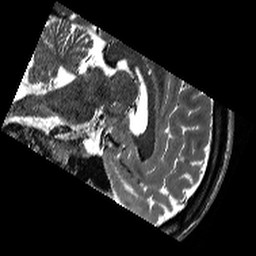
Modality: T2w
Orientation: sagittal
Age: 26
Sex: male
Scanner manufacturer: siemens
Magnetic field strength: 3 T
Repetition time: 13.15 s
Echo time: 0.082 s